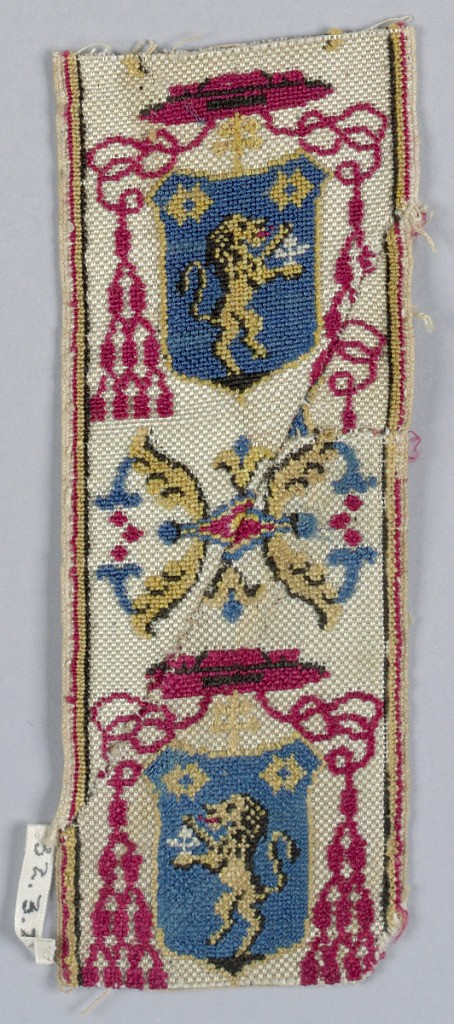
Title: Livery trimming
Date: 18th century
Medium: silk Technique: woven
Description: Trimming for livery with a design of ecclesiastic's hat over shield showing lion rampant alternating with ornament of conventionalized flowers. In red, blue and yellow on white ground.